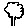
Label: tree